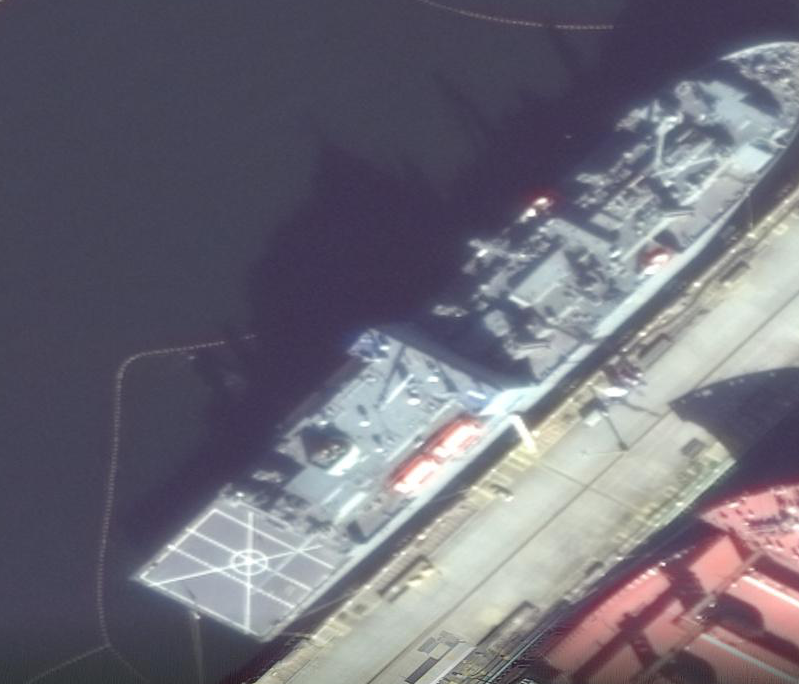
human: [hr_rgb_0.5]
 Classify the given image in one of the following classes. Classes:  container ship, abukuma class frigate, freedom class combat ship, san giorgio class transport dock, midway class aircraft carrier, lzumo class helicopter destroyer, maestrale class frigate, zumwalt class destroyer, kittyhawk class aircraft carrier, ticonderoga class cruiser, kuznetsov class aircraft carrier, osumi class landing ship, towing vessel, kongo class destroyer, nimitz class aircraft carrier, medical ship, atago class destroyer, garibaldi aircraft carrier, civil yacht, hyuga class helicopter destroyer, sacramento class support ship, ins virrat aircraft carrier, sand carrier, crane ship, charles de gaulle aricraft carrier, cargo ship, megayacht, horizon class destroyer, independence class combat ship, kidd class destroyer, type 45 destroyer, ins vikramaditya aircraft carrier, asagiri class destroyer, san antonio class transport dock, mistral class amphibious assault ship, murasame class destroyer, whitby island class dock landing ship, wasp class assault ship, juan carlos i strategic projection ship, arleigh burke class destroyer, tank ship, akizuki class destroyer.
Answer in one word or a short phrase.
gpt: Crane ship